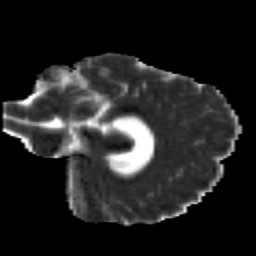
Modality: MD
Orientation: sagittal
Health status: healthy
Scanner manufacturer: siemens
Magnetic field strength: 3 T
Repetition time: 12 s
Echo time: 0.092 s